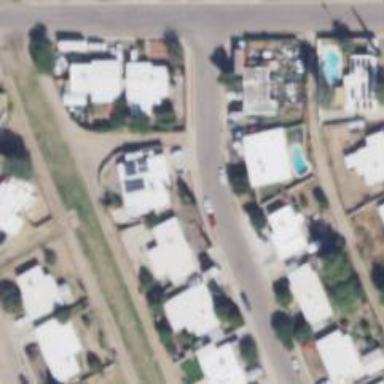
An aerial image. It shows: Alleyway designated as service road.